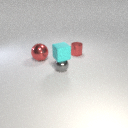
small gray metal sphere to the left of small red metal cylinder